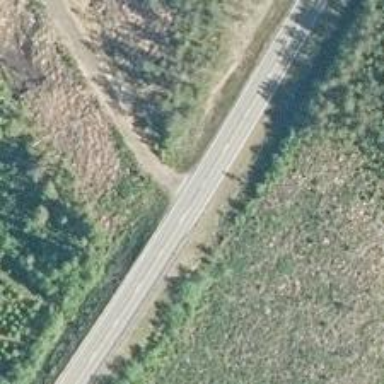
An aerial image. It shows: Asphalt trunk highway.